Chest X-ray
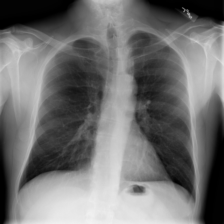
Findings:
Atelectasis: negative
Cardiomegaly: negative
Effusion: negative
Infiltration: positive
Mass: negative
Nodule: negative
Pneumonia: negative
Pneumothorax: negative
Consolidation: negative
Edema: negative
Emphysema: negative
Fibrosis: negative
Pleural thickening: negative
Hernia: negative